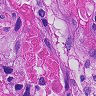
Metastatic tissue present: yes